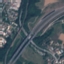
Label: Highway